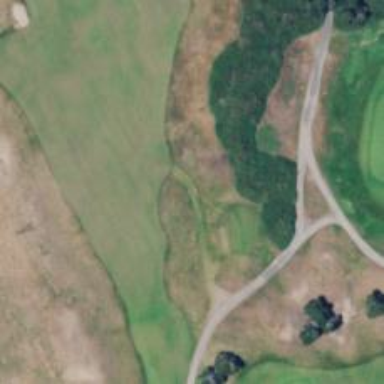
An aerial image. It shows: Path for both roads and golfers.